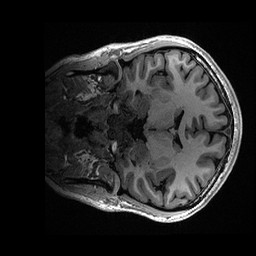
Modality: T1w
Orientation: coronal
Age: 20
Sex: female
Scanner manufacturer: ge
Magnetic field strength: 3 T
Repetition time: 0.006952 s
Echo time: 0.00292 s